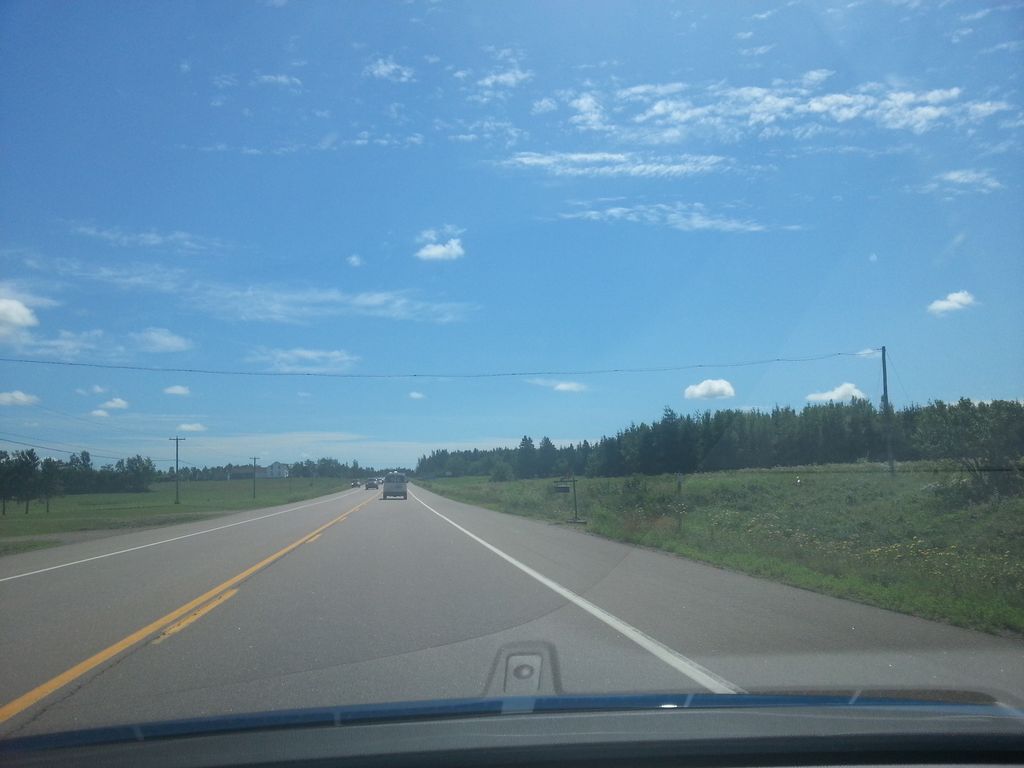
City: charlottetown